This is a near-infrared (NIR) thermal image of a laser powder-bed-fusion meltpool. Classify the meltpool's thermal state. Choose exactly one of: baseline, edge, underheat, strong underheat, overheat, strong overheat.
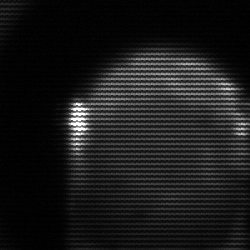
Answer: edge